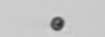
Label: nanoplankton_mix